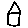
Label: house